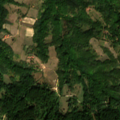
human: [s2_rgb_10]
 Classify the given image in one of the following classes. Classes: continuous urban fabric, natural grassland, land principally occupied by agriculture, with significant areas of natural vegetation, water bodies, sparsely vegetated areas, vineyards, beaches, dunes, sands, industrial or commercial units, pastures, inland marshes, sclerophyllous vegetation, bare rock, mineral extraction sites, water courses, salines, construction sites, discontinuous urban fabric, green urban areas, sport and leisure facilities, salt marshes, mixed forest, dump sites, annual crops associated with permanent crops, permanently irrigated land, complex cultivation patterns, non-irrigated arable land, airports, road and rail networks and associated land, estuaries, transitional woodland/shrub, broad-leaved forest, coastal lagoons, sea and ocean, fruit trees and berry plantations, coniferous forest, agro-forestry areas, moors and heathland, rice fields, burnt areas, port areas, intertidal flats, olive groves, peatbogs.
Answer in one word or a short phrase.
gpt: complex cultivation patterns, land principally occupied by agriculture, with significant areas of natural vegetation, broad-leaved forest